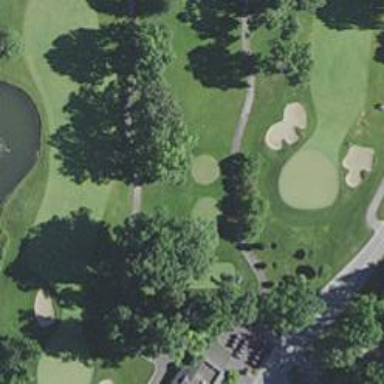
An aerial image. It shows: Golf hole.